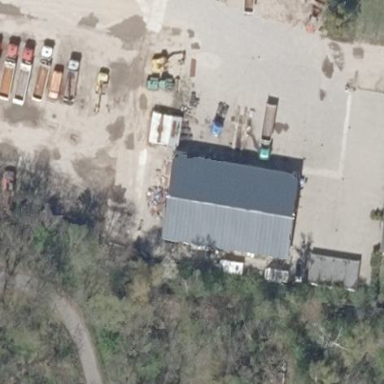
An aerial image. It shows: Commercial building.